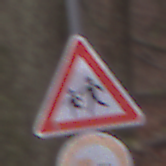
Verkehrszeichen: KinderRechts
Zusatzzeichen unten: UeberholverbotKraftfahrzeuge
Umgebung: Outdoor, Nature
Tageszeit: Midday
Wetter: Overcast
Licht: Natural
Jahreszeit: Autumn
Kontrast: LowContrast